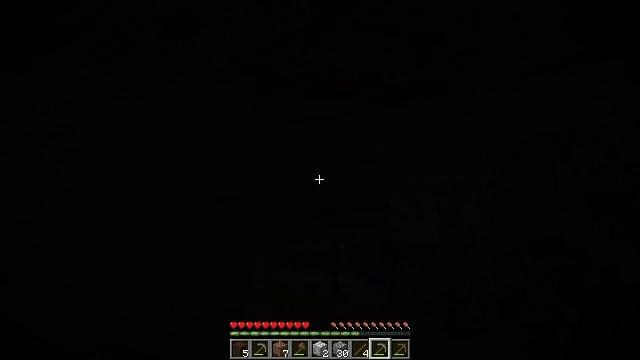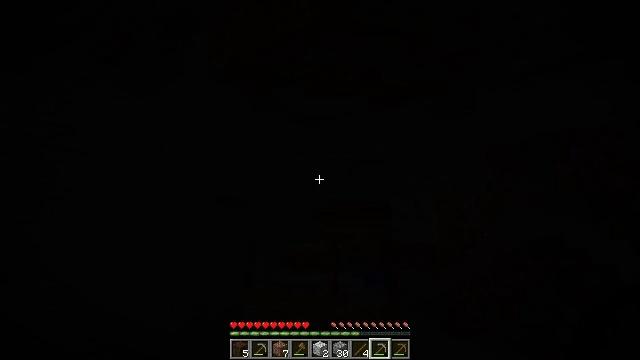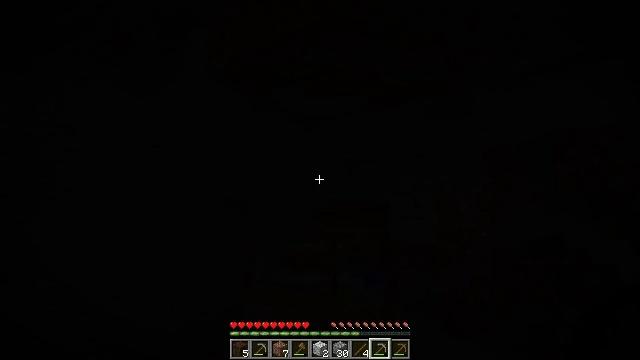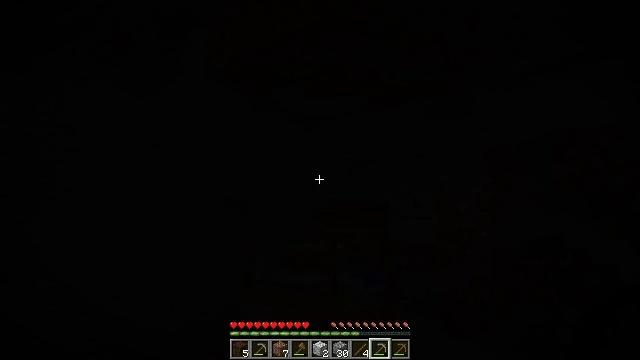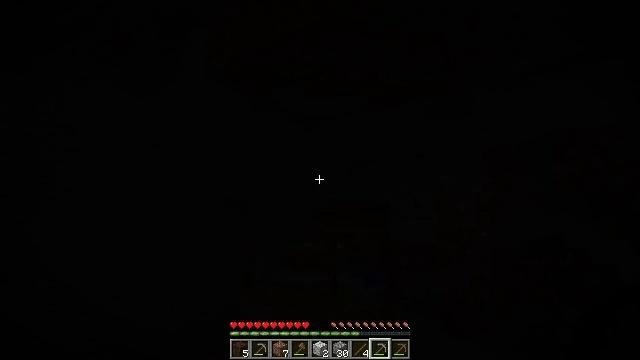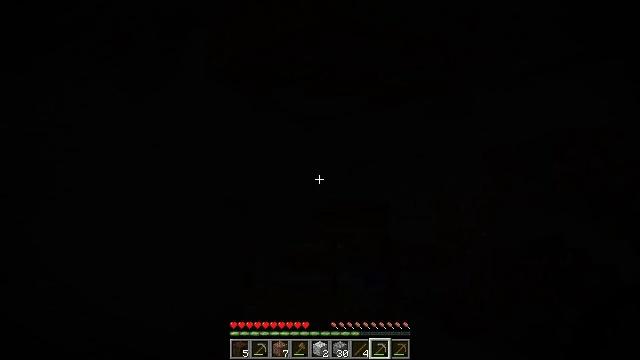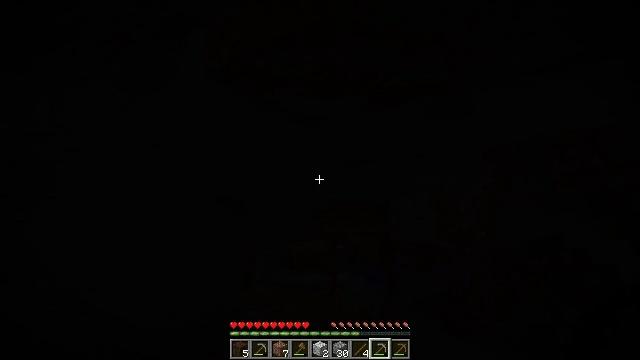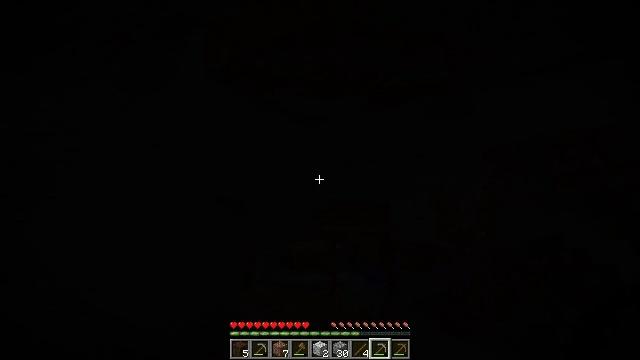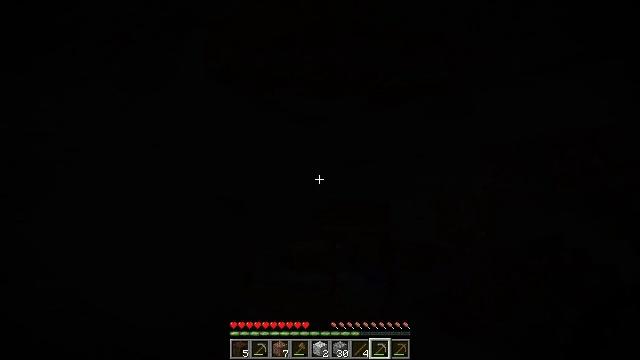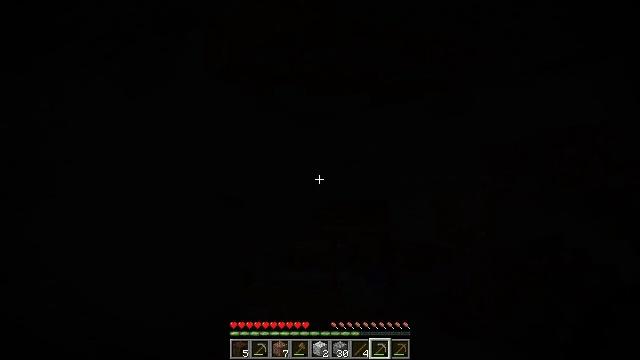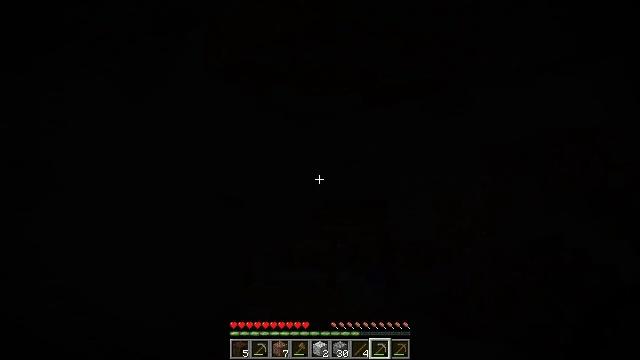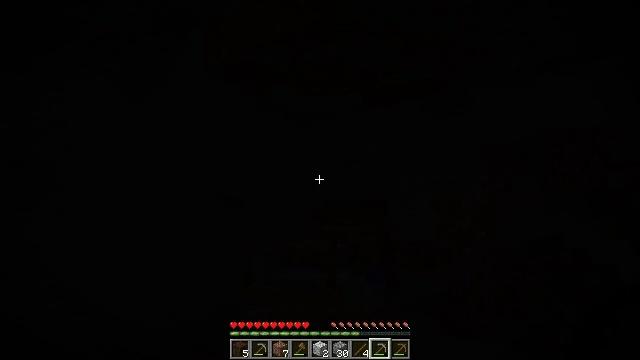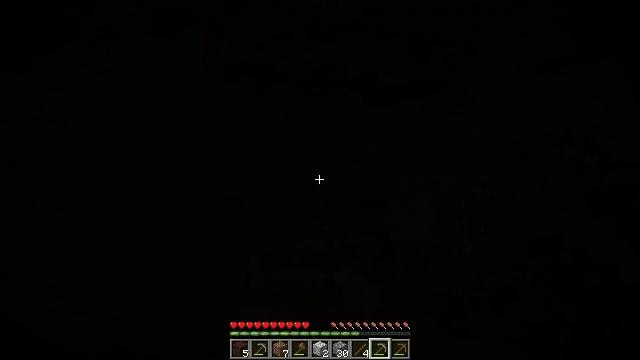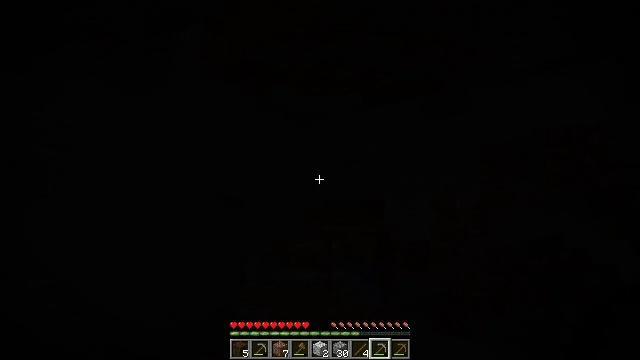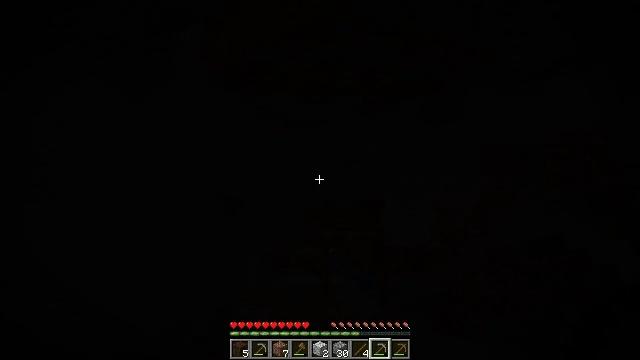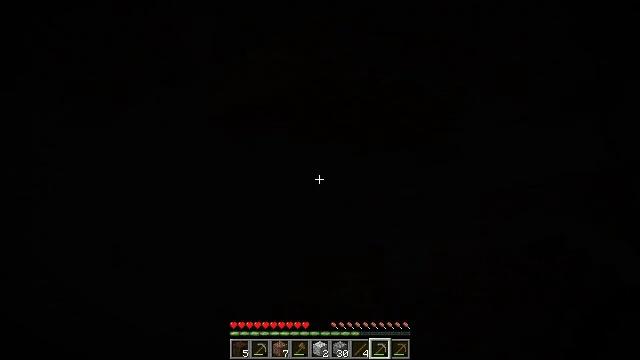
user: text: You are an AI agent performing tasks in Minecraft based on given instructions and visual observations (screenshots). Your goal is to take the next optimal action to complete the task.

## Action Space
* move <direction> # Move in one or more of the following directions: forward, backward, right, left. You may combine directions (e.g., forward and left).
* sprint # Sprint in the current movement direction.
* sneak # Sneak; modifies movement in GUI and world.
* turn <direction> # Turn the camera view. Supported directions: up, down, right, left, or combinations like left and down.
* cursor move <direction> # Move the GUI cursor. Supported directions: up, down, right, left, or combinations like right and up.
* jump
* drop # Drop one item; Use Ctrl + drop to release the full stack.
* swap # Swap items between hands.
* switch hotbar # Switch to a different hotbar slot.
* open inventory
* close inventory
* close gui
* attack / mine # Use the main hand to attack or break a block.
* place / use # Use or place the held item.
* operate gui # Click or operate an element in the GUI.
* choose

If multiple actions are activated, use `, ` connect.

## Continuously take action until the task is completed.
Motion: motion action
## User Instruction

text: Collect the oak planks from the structure.
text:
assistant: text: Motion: no_op
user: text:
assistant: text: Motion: no_op
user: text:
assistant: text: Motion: no_op
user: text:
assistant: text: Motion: no_op
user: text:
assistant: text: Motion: no_op
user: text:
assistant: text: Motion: no_op
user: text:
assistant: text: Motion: no_op
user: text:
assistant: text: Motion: no_op
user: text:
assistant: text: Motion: no_op
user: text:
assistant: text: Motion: no_op
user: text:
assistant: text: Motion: no_op
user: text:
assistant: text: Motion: no_op
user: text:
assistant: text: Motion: no_op
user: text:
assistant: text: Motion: turn up
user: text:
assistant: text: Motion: turn up
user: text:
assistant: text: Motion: turn up
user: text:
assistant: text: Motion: turn up
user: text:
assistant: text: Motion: turn up
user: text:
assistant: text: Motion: turn up
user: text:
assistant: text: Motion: no_op
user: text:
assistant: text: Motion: no_op
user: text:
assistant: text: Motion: no_op
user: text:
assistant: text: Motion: no_op
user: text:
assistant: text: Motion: no_op
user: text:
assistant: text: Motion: no_op
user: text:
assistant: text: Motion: no_op
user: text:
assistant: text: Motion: no_op
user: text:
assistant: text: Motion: turn right and down
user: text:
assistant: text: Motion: turn right and down
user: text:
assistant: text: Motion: turn down